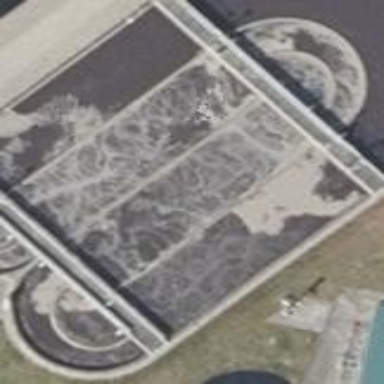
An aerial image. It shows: Body of wastewater.